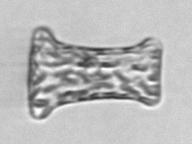
Label: Eucampia